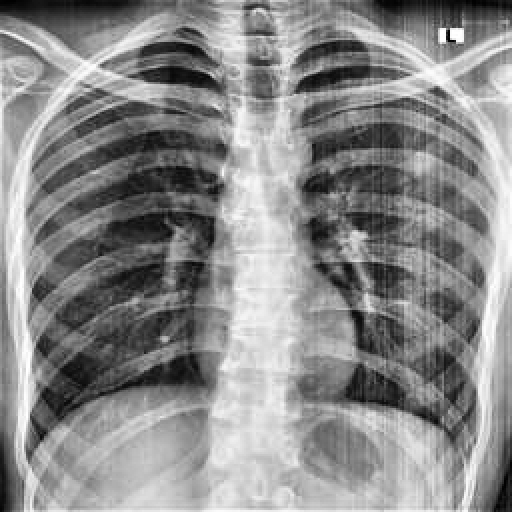
Finding: NORMAL